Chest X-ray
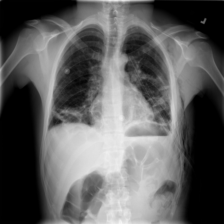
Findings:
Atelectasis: positive
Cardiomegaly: negative
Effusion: positive
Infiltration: negative
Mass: negative
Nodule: negative
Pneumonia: negative
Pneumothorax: negative
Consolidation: positive
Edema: negative
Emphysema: negative
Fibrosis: negative
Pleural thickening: negative
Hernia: negative